Question: I am trying to build a simple script to work with a Google Spreadsheet that looks like this:

It shows me which of my clients use which modules of each layer. Each client may use how many modules he wants to.
What I need to do is count how many clients have all the modules installed (or the three layers, it's the same).
I've tried to do this using the built-in functions but have not succeed.
Now I'm trying to do my own function, that looks like this:
'''
function countTotalModByClient(values) {
var quantMod=0;
var quantClient=0;
for (var i=0; i<values.length; i++) {
for(var j=0; j<values.length; j++) {
if(values[i][j]=="X") {
quantMod++;
}
}
if(quantMod==15) { // total number of modules
quantClient++;
}
quantMod=0;
}
return quantClient;
}
'''
But it always return the same result: 0.
At my sheet, I'm calling the function like this: '=countTotalModByClient(B3:P6)'
P.S.: Sorry about the magic number in the code, I'll fix this. =)
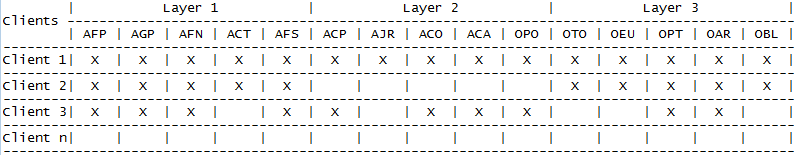
Answer: This should be possible with a standard formula (although maybe a little complex).
'''
=countif(ArrayFormula(MMULT(--(B3:P6="X"), transpose(column(B3:P2)^0))), 15)
'''
should return the number of clients with a count of 15 in their row..
Can you check if that works ?
Or if you prefer a custom function, give this a try:
'''
function countTotalModByClient(values) {
var quantClient = 0;
for (var i = 0; i < values.length; i++) {
if (values[i].countItem("X") === 15) quantClient += 1;
}
return quantClient;
}
Array.prototype.countItem = function (item) {
var counts = {};
for (var i = 0; i < this.length; i++) {
var num = this[i];
counts[num] = counts[num] ? counts[num] + 1 : 1;
}
return counts[item] || 0;
}
'''
<URL>